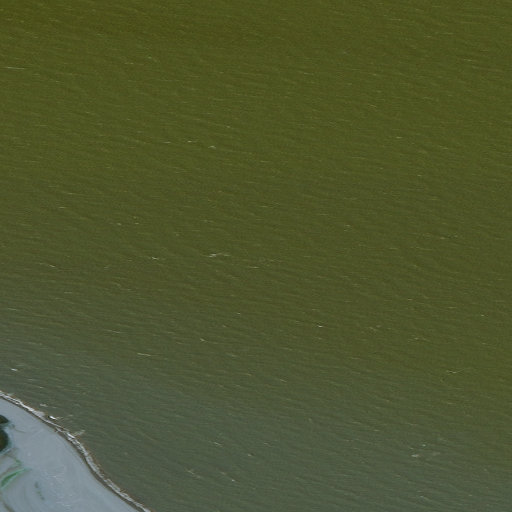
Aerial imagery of cape in Alaska named Point Hopson containing only unknown